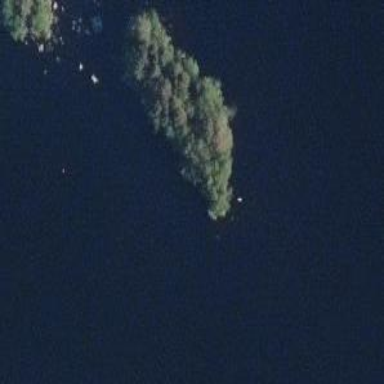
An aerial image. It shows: Islet surrounded by woodland.